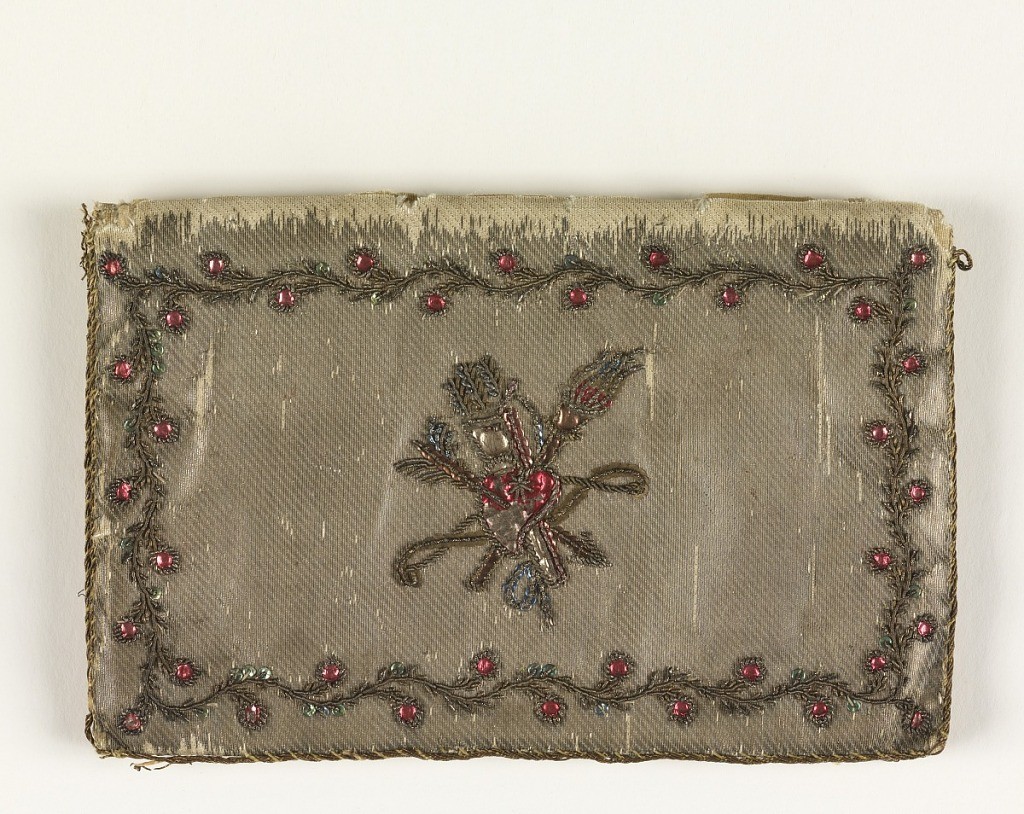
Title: Letter case
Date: late 18th century
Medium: metal thread embroidery on metal foundation, spangles Technique: embroidered Technique detail: embellished white silk plain weave faced with silver foil-wrapped silk; attached paste jewels; red, blue and green glazed foil spangles; coils of gilt and silver wire; worked as a single panel, folded
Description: Silver cloth cover ornamented with vine borders worked in metal thread embroidery with spangles. Monogram C.F. on one side, heart with torches on the other.